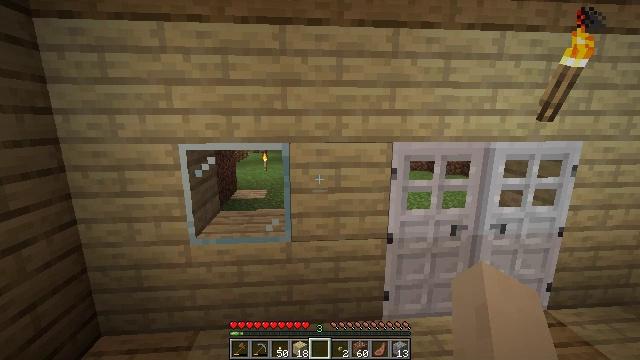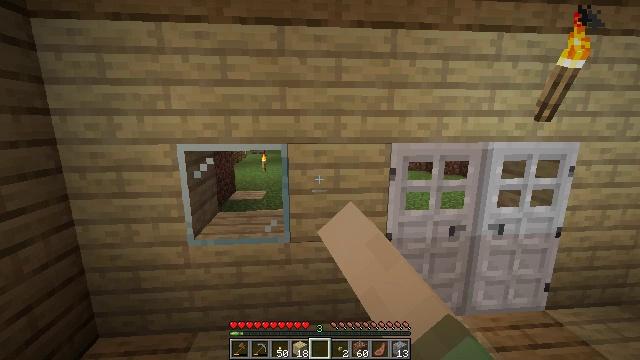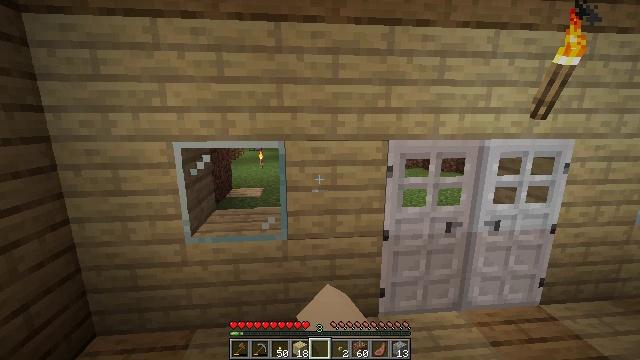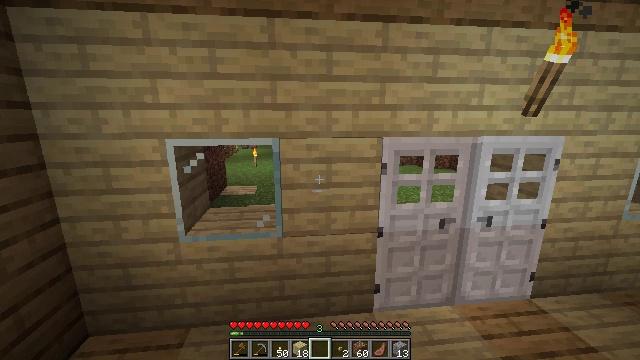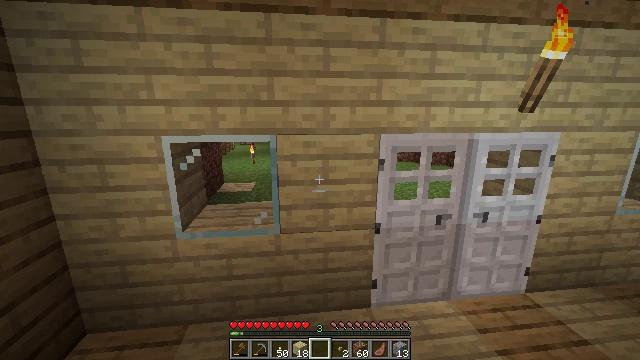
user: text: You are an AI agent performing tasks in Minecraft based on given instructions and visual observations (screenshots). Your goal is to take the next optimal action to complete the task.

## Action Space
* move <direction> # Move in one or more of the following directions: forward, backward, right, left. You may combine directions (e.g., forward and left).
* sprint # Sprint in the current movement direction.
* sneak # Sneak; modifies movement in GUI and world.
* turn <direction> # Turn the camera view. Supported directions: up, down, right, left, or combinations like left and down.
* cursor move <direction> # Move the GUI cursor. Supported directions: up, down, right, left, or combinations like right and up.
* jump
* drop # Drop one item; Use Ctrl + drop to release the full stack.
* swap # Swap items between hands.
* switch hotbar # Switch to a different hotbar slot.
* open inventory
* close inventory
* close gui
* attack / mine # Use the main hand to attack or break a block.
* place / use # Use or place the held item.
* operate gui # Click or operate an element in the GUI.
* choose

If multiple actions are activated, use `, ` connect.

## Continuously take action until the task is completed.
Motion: motion action
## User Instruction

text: Drop an iron door.
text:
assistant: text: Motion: drop
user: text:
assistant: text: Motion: drop
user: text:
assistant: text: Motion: turn right, drop
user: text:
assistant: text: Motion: no_op
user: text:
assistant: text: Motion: no_op